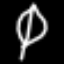
Label: leaf